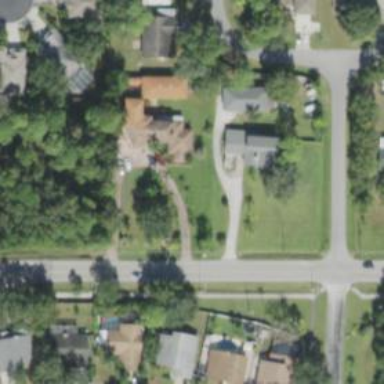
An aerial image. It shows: Driveway.